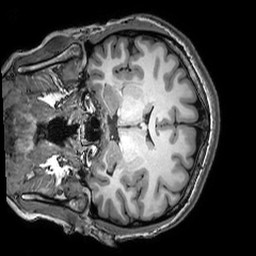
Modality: T1w
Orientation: coronal
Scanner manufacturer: philips
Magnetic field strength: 3 T
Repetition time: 0.0074 s
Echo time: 0.003131 s